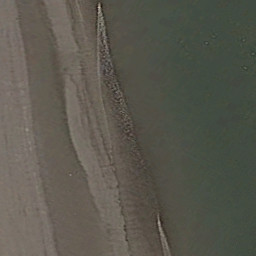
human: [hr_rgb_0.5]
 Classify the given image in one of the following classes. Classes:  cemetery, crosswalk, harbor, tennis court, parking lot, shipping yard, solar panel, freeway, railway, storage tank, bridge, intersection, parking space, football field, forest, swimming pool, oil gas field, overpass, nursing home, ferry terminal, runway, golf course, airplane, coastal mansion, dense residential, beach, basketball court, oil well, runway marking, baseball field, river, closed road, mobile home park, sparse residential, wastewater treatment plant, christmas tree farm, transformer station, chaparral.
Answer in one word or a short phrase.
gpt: beach